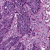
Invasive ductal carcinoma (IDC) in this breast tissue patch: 0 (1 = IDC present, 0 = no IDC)